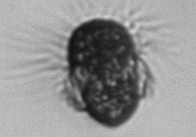
Label: Mesodinium